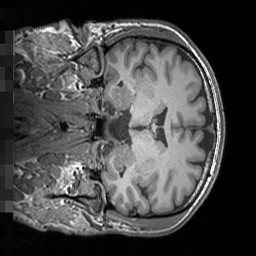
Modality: T1w
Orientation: coronal
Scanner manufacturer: siemens
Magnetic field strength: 3 T
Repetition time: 1.5 s
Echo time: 0.00291 s